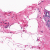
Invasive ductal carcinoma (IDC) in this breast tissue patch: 0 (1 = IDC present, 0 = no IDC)